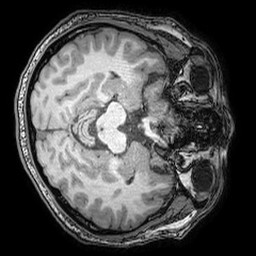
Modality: T1w
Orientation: axial
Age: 36
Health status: ill
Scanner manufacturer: philips
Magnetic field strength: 3 T
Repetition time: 0.007 s
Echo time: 0.0035 s